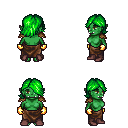
a pixel art fantasy rpg character, female body template, orc, green skin, leather shoulder armor, robe skirt, green swoop hairstyle, gold gloves, maroon shoes, four views (front, back, left, right), 2x2 character sprite sheet, small pixel art, hard edges, no anti-aliasing